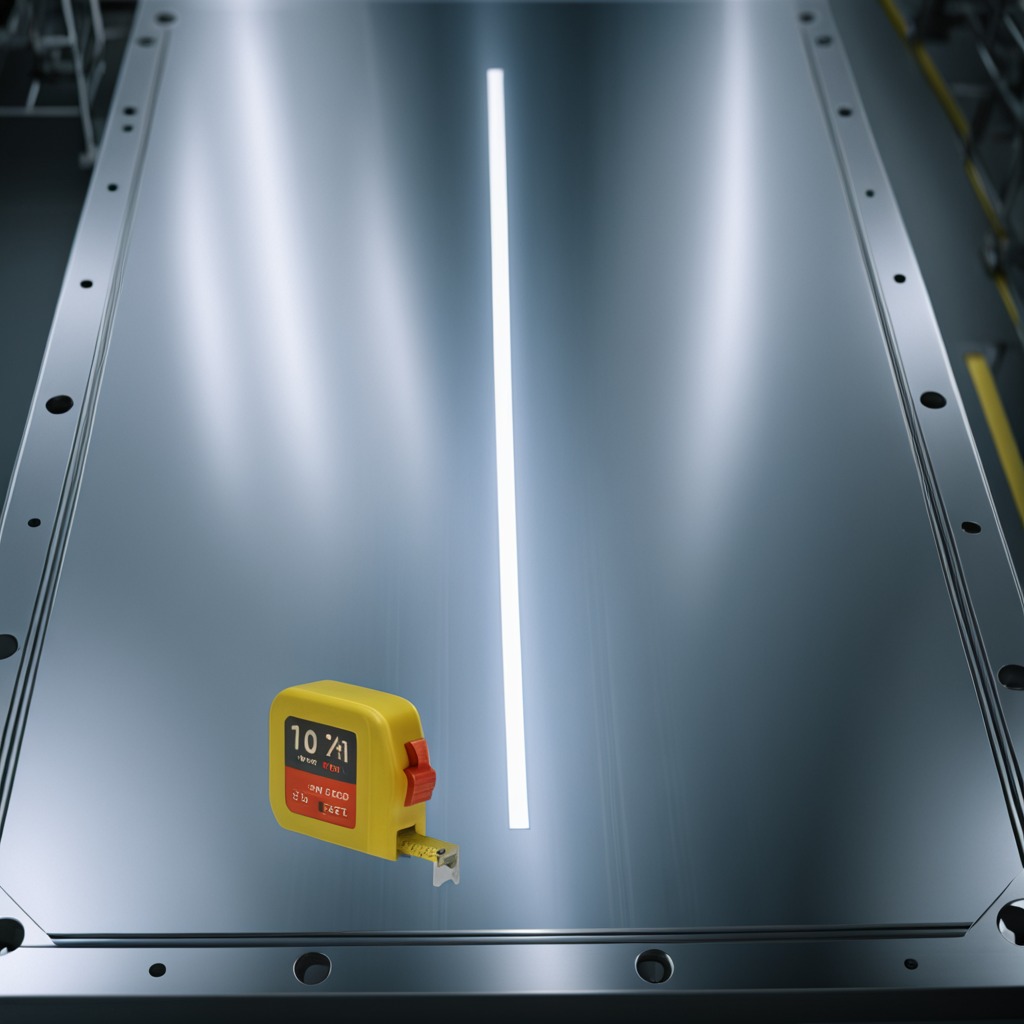
A measuring tape is lying on a metal table in a machine shop under fluorescent lights.